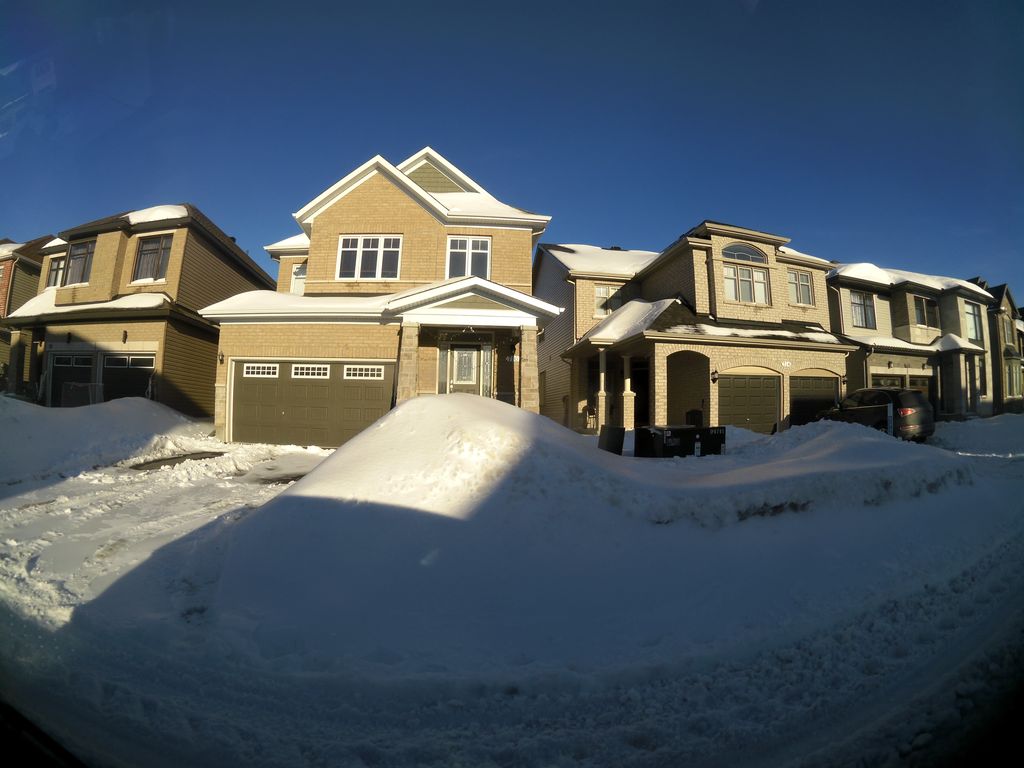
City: ottawa-gatineau